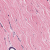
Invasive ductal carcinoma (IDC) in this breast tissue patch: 0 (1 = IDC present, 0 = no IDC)